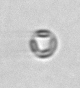
Label: Thalassiosira